高一 · 代数
(2016 甲卷模拟) 对任意非零实数 $a, b$, 若 $a^{\otimes} b$ 的运算原理如图所示, 则 $2^{0.5} \otimes \log _{0.5} \frac{1}{4}$ 的值为 ( )

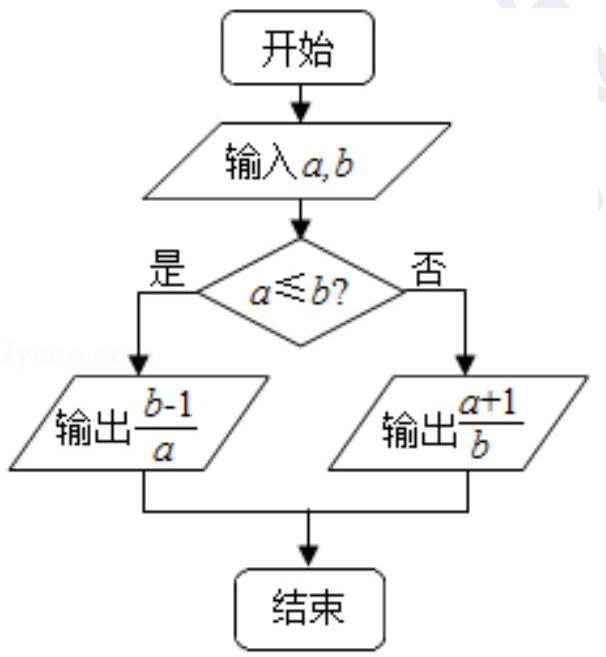
A. $\frac{\sqrt{2}+1}{2}$
B. $\sqrt{2}$
C. $\frac{\sqrt{2}}{2}$
D. $\frac{\sqrt{2}-1}{2}$
答案: C
解析: 解：分析程序中各变量、各语句的作用,

再根据流程图所示的顺序, 可知:

该程序的作用是计算分段函数 $y=\left\{\begin{array}{cl}\frac{b-1}{a} & a \leq b \\ \frac{a+1}{b} & a>b\end{array}\right.$ 函数值,

$\because 2^{0.5} \otimes \log _{0.5} \frac{1}{4}=\sqrt{2}{ }^{\otimes}$,

此时 $a=\sqrt{2}<b=2$,

$\therefore y=\frac{2-1}{\sqrt{2}}=\frac{\sqrt{2}}{2}$.

故选: $C$.